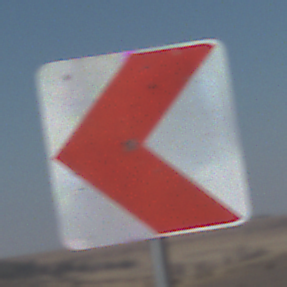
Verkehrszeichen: RichtungstafelnInKurvenKleinRechts
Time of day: Midday
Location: Outdoor (Nature)
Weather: Clear
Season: NotSpecified
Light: Natural